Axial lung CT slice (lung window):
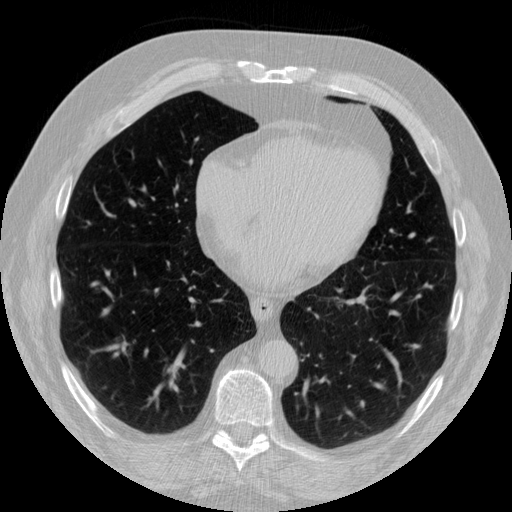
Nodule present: no